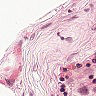
Metastatic tissue present: no